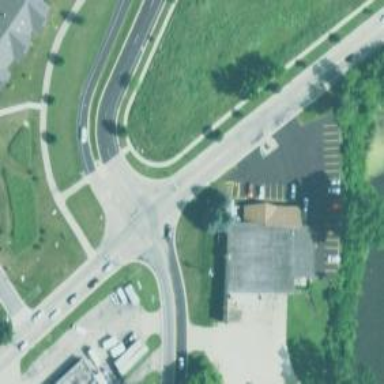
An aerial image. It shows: Uncontrolled road crossing with pedestrian island.